Question: I'm trying to make custom badge. For that I make subclass of UIButton and remake - (void)drawRect:(CGRect)rect like this:
'''
- (void)drawRect:(CGRect)rect
{
self.titleLabel.font = [UIFont systemFontOfSize:12];
[self setTitleColor:[UIColor whiteColor] forState:UIControlStateNormal];
self.userInteractionEnabled = NO;
self.layer.borderWidth = 1.5f;
self.layer.cornerRadius = rect.size.width / 2;
self.layer.shouldRasterize = YES;
self.layer.rasterizationScale = [[UIScreen mainScreen] scale];
self.layer.backgroundColor = [UIColor grayColor].CGColor;
self.layer.borderColor = [UIColor grayColor].CGColor;
}
'''
And everything is good except alignment. It is a little upper than it should be. Looks like this:
What to do?
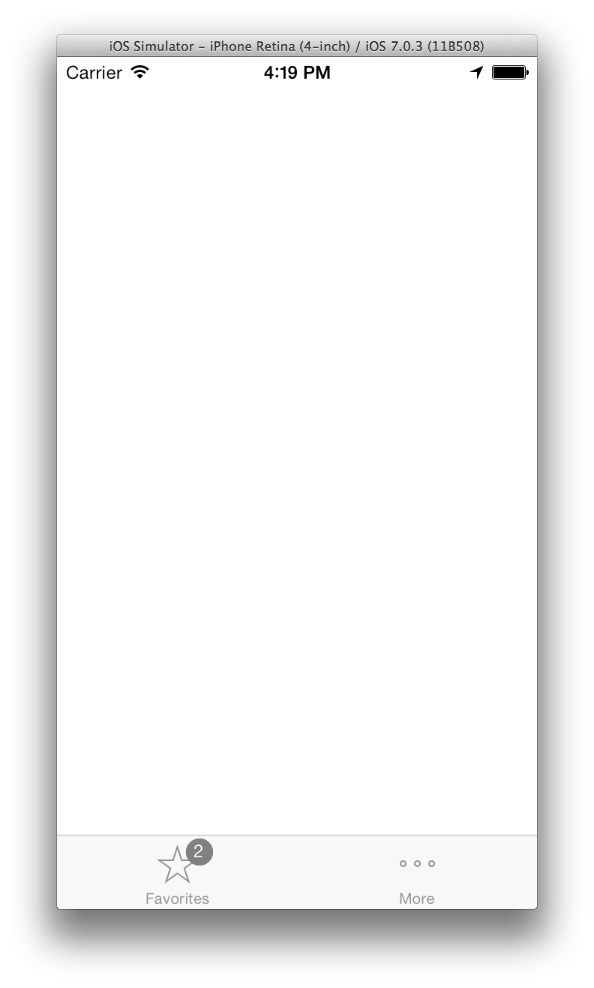
Answer: Here is badge I need: <URL> . Works perfect!